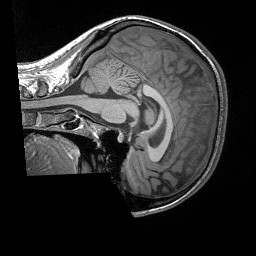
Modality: T1w
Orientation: sagittal
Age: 26
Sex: female
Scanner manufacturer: siemens
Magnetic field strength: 3 T
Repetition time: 1.9 s
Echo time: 0.00252 s